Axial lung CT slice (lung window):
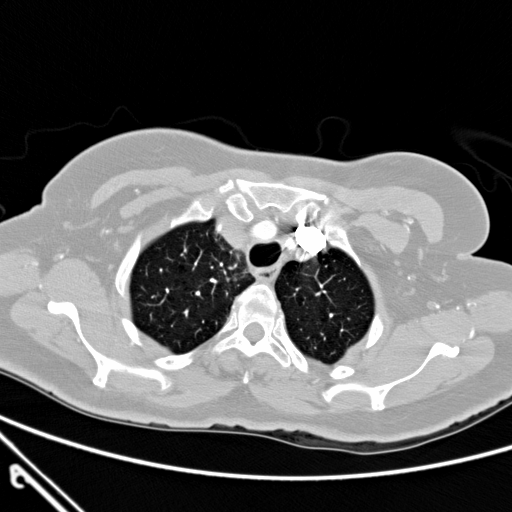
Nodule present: no